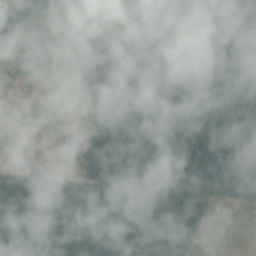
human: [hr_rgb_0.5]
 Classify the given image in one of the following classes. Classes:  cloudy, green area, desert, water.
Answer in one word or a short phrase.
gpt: cloudy